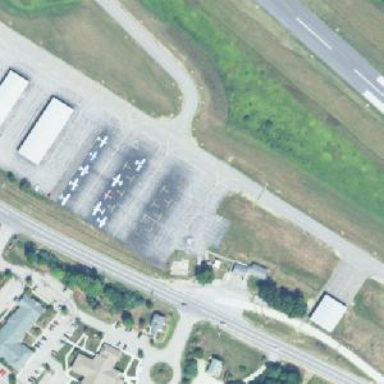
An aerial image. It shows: View of taxiway at the airport.